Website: bh-photo
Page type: cross-sells
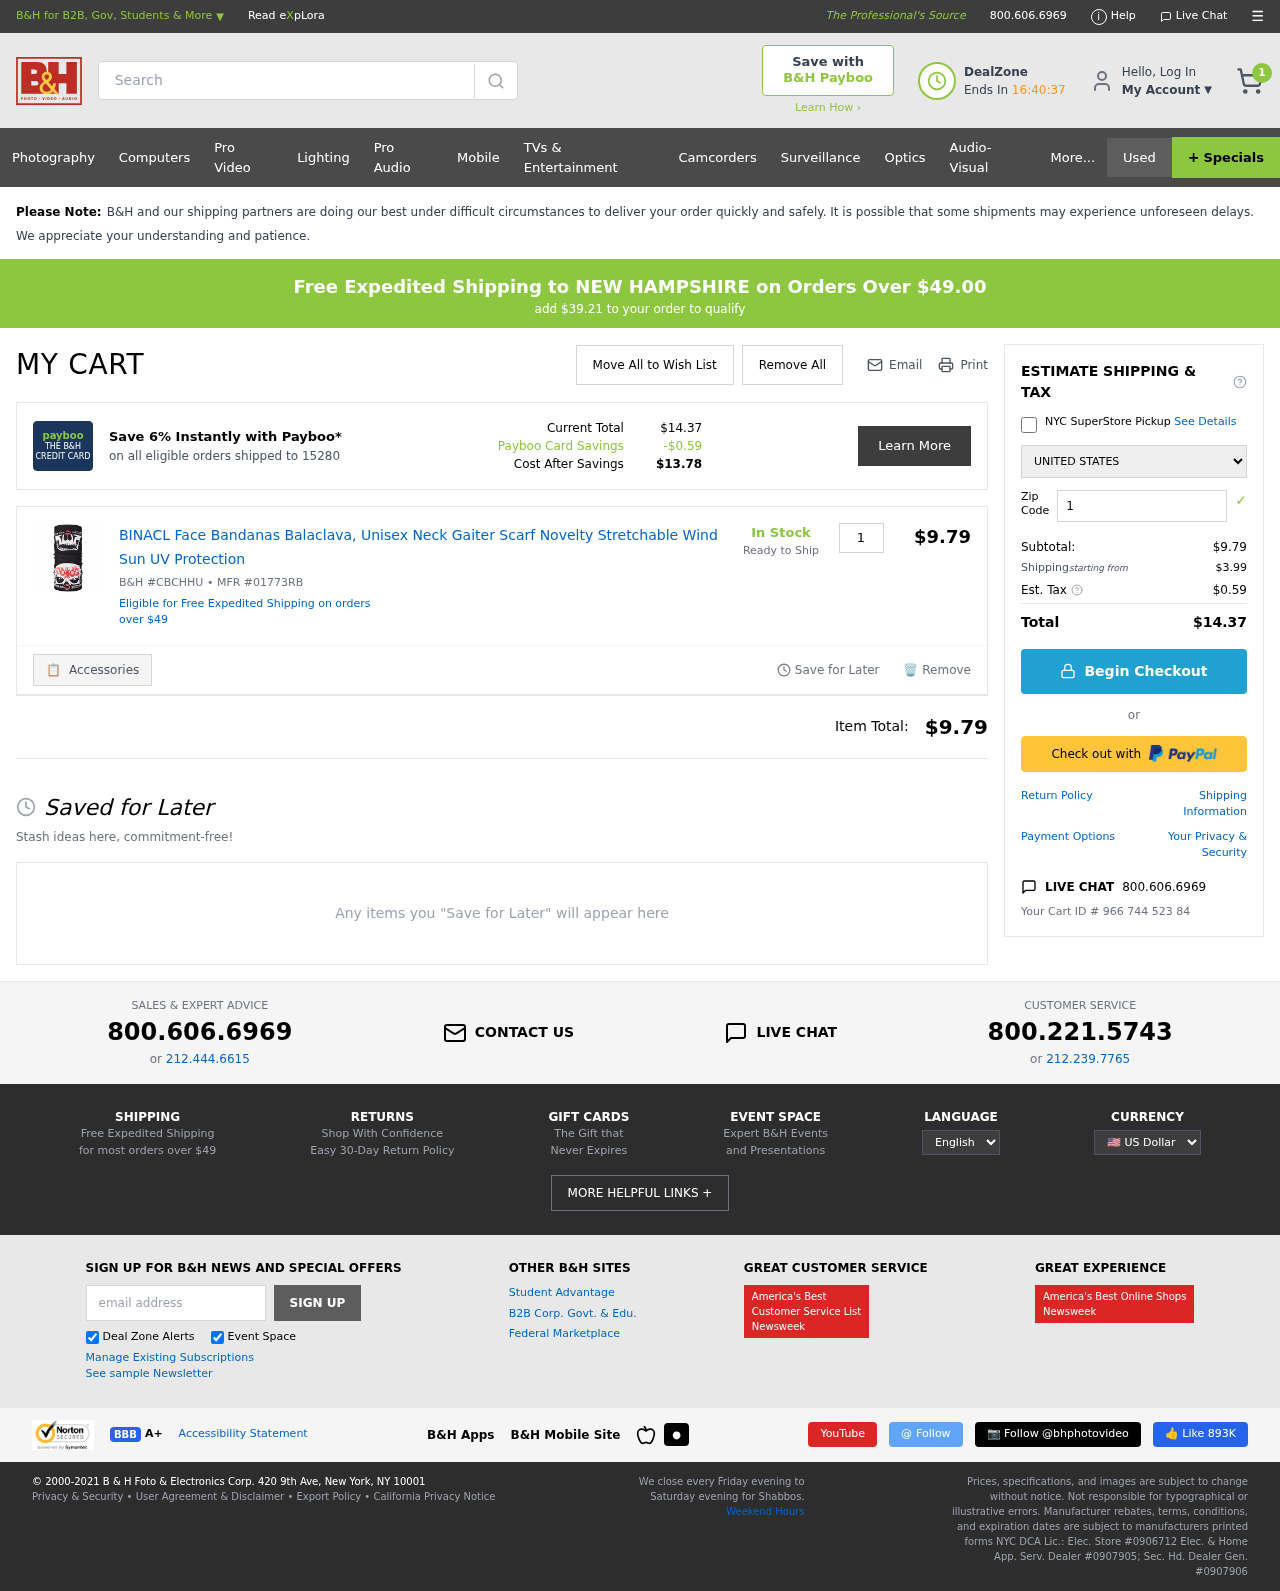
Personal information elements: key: PII_COUNTRY
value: United States
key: PII_POSTCODE
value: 15280
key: PII_STATE
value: NEW HAMPSHIRE
Product elements: key: PRODUCT1_NAME
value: BINACL Face Bandanas Balaclava, Unisex Neck Gaiter Scarf Novelty Stretchable Wind Sun UV Protection
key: PRODUCT1_PRICE
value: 9.79
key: PRODUCT1_QUANTITY
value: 1
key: PRODUCT1_SKU
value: B&H #CBCHHU
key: PRODUCT1_MFR
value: MFR #01773RB
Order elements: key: ORDER_NUM_ITEMS
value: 1
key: SHIPPING_THRESHOLD_REMAINING
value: $39.21
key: ORDER_TOTAL
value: $14.37
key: ORDER_SUBTOTAL
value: $9.79
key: ORDER_SHIPPING_COST
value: $3.99
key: ORDER_TAX
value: $0.59
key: ORDER_ID
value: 966 744 523 84
Search elements: key: HEADER_SEARCH
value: Search
Other elements: key: PAYBOO_SAVINGS
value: -$0.59
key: COST_AFTER_SAVINGS
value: $13.78